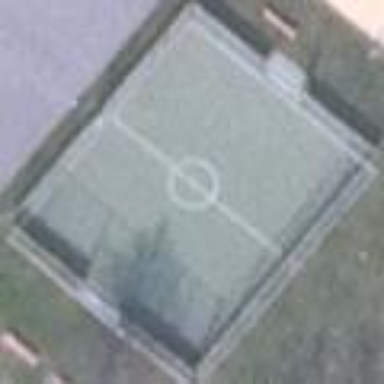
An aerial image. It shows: Handball pitch for leisure and sports activities.